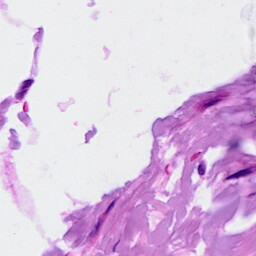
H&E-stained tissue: Breast